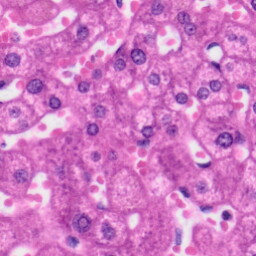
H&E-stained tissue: Liver